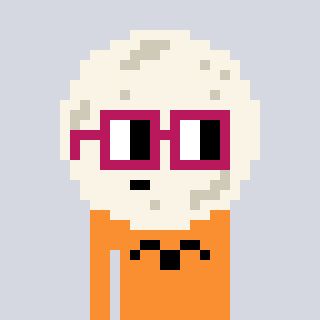
a pixel art character with square dark red glasses, a moon-shaped head and a orange-colored body on a cool background